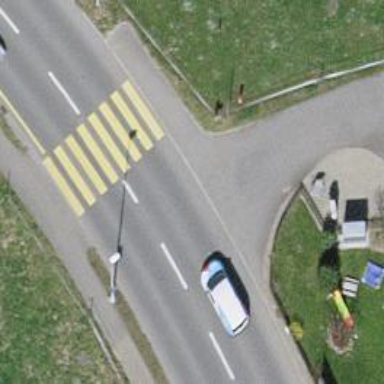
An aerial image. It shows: Sidewalk along the footway.